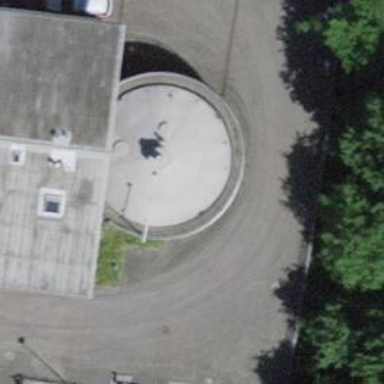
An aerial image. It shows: Silo.